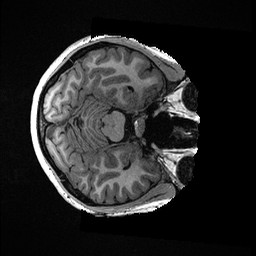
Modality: T1w
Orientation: axial
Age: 23
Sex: female
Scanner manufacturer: ge
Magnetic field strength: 3 T
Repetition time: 0.006952 s
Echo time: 0.00292 s